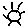
Label: sun